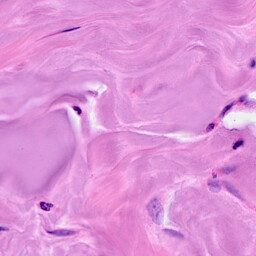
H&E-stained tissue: Breast